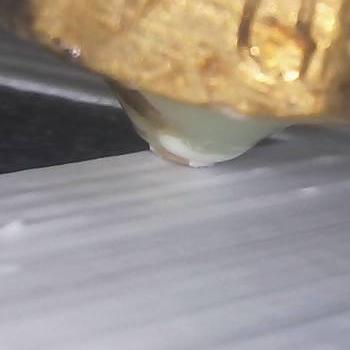
Flow rate: 252%